Question:
I have a Nuxt app and I want to use the CSS pre-processor.
I installed the 'sass-loader' fibers dependencies, but after installation, a message appears in the application console, which I presented in the image and in the code
This is code err:
'''
WARN webpack@5.49.0 is installed but ^4.46.0 is expected 17:22:44
WARN sass-loader@12.1.0 is installed but ^10.1.1 is expected
Rule can only have one resource source (provided resource and test + include + exclude) in { 17:22:46
"use": [
{
"loader": "/home/sergey/all_project/pro_projects_all_language/empty/node_modules/babel-loader/lib/index.js",
"options": {
"configFile": false,
"babelrc": false,
"cacheDirectory": true,
"envName": "server",
"presets": [
[
"/home/sergey/all_project/pro_projects_all_language/empty/node_modules/@nuxt/babel-preset-app/src/index.js",
{
"corejs": {
"version": 3
}
}
]
]
},
"ident": "clonedRuleSet-29[0].rules[0].use[0]"
}
]
}
"use": [
{
"loader": "node_modules/babel-loader/lib/index.js",
"options": {
"configFile": false,
"babelrc": false,
"cacheDirectory": true,
"envName": "server",
"presets": [
[
"node_modules/@nuxt/babel-preset-app/src/index.js",
{
"corejs": {
"version": 3
}
}
]
]
},
"ident": "clonedRuleSet-29[0].rules[0].use[0]"
}
]
}
at checkResourceSource (node_modules/@nuxt/webpack/node_modules/webpack/lib/RuleSet.js:167:11)
at Function.normalizeRule (node_modules/@nuxt/webpack/node_modules/webpack/lib/RuleSet.js:198:4)
at node_modules/@nuxt/webpack/node_modules/webpack/lib/RuleSet.js:110:20
at Array.map (<anonymous>)
at Function.normalizeRules (node_modules/@nuxt/webpack/node_modules/webpack/lib/RuleSet.js:109:17)
at new RuleSet (node_modules/@nuxt/webpack/node_modules/webpack/lib/RuleSet.js:104:24)
at new NormalModuleFactory (node_modules/@nuxt/webpack/node_modules/webpack/lib/NormalModuleFactory.js:115:18)
at Compiler.createNormalModuleFactory (node_modules/@nuxt/webpack/node_modules/webpack/lib/Compiler.js:636:31)
at Compiler.newCompilationParams (node_modules/@nuxt/webpack/node_modules/webpack/lib/Compiler.js:653:30)
at Compiler.compile (node_modules/@nuxt/webpack/node_modules/webpack/lib/Compiler.js:661:23)
at node_modules/@nuxt/webpack/node_modules/webpack/lib/Watching.js:77:18
at AsyncSeriesHook.eval [as callAsync] (eval at create (node_modules/tapable/lib/HookCodeFactory.js:33:10), <anonymous>:24:1)
at AsyncSeriesHook.lazyCompileHook (node_modules/tapable/lib/Hook.js:154:20)
at Watching._go (node_modules/@nuxt/webpack/node_modules/webpack/lib/Watching.js:41:32)
at node_modules/@nuxt/webpack/node_modules/webpack/lib/Watching.js:33:9
at Compiler.readRecords (node_modules/@nuxt/webpack/node_modules/webpack/lib/Compiler.js:529:11)
'''
I tried reinstalling dependencies, reinstalling a completely clean Nuxt application, and still the problem remains.
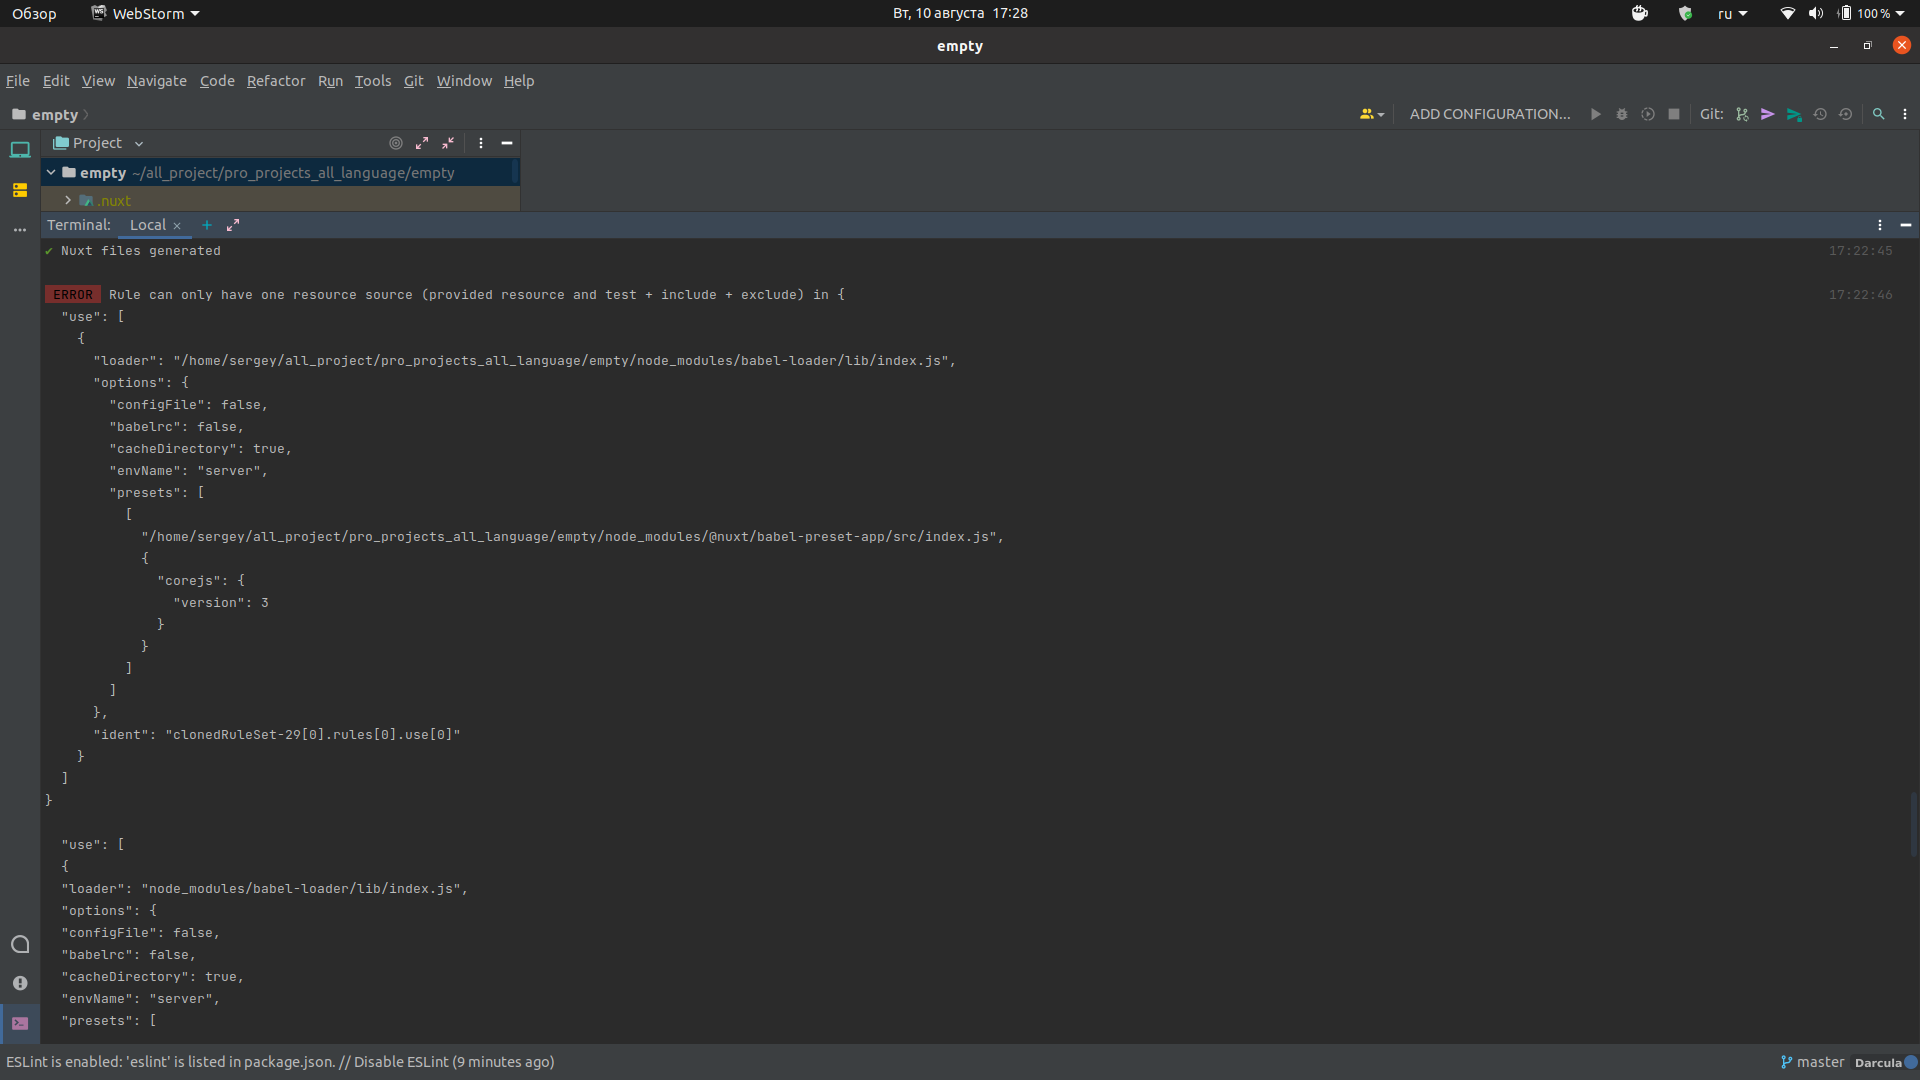
Answer: To install SASS in Nuxt, you have to run 'yarn add -D sass sass-loader@10.1.1' (or 'npm i -D sass-loader@10.1.1 --save-exact && npm i -D sass').
The version of 'sass-loader' needs to be exact and set at the latest '10.x.x' because the next one ('11.0.0') is using Webpack5, hence being a breaking change because Nuxt2 is only running on Webpack4 as shown here: <URL>
then, you still cannot use '<style lang="sass">' in your '.vue' components, then proceed.
---
Add this to your 'nuxt.config.js' file
'''
export default {
build: {
loaders: {
sass: {
implementation: require('sass'),
},
scss: {
implementation: require('sass'),
},
},
}
}
'''
Here is a <URL> setup working properly with this kind of code
'''
<template>
<div>
<span class="test">
Hello there
</span>
</div>
</template>
<style lang="sass" scoped>
div
.test
color: red
</style>
'''
PS: if SASS is properly installed, then SCSS is working as good because it's basically the same thing.
---
If you have some warning on some things being deprecated like '/ for divison' or any listed here: <URL>
You can refer to this answer for a fix: <URL>